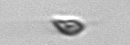
Label: Cryptophyta